Question: How i can change the defult backgound color (clWhite) of a <URL> component while is not showing any page?

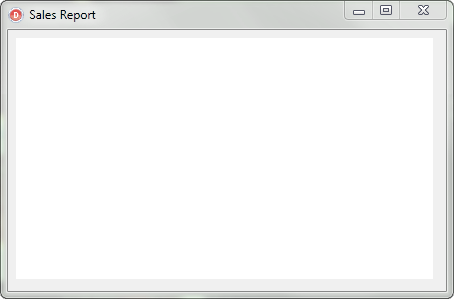
Answer: That could be done by loading a default page when the form is created (The quick way):
'''
function ColorToHTML(const Color: TColor): string;
var
ColorRGB: Integer;
begin
ColorRGB := ColorToRGB(Color);
Result := Format('#%0.2X%0.2X%0.2X',
[GetRValue(ColorRGB), GetGValue(ColorRGB), GetBValue(ColorRGB)]);
end;
WebBrowser1.Navigate(Format('about:<body bgcolor="%s" style="overflow:hidden"/>', [ColorToHTML(clRed)]));
'''
Or the more common way ('TWebBrowser'/'TEmbeddedWB'):
'''
uses ActiveX, MSHTML;
procedure LoadDocFromString(ABrowser: TWebBrowser; const HTMLString: WideString);
var
v: OleVariant;
HTMLDocument: IHTMLDocument2;
begin
if not Assigned(ABrowser.Document) then
begin
ABrowser.Navigate('about:blank');
while ABrowser.ReadyState <> READYSTATE_COMPLETE do
Application.ProcessMessages;
end;
HTMLDocument := ABrowser.Document as IHTMLDocument2;
v := VarArrayCreate([0, 0], varVariant);
v[0] := HTMLString;
HTMLDocument.Write(PSafeArray(TVarData(v).VArray));
HTMLDocument.Close;
end;
LoadDocFromString(WebBrowser1, Format('<body style="background-color:%s; scrollbar-base-color:%s;"/>',
[ColorToHTML(clGray), ColorToHTML(clBlack)]));
'''
'TEmbeddedWB' specific:
'''
EmbeddedWB1.LoadFromString(Format('<body style="background-color:%s; scrollbar-base-color:%s;"/>',
[ColorToHTML(clGray), ColorToHTML(clBlack)]));
'''
---
Take a look at this tutorial: <URL>.
This explains how to customize WB using 'IOleClientSite' and 'IDocHostUIHandler' which also provide a default CSS to the itself.
We can dynamically create a style sheet that knows about a form's colour and fonts and tell the browser to use it (Look at the result at part 5 of 6).
Since 'TEmbeddedWB' implements 'IDocHostUIHandler' you can use it's 'HostCSS' property (You still need to load a blank document though):
'''
procedure TForm1.Button1Click(Sender: TObject);
const
// Template for default CSS style
cCSSTplt = 'body {background-color: %0:s}';
var
FmtCSS: string; // Stores default CSS
begin
FmtCSS := Format(cCSSTplt, [ColorToHTML(clYellow)]);
EmbeddedWB1.HostCSS := FmtCSS;
EmbeddedWB1.AssignEmptyDocument;
end;
'''
Please note that using 'HostCSS' property with CSS style template will use this template also for pages with no CSS styling.